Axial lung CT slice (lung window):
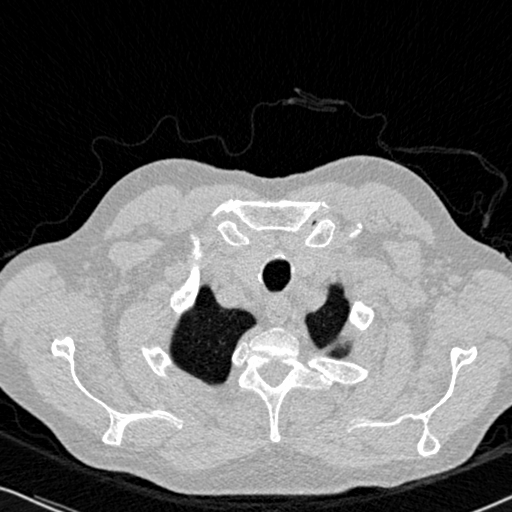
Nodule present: no